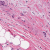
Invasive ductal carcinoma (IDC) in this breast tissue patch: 1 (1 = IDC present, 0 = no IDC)